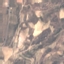
Label: PermanentCrop